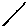
Label: line